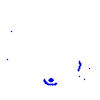
Particle: kaon